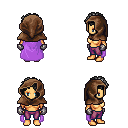
a pixel art fantasy rpg character, female body template, human, tanned skin, lavender cape, magenta pants, gray curly afro hairstyle, cloth hood, metal gloves, four views (front, back, left, right), 2x2 character sprite sheet, small pixel art, hard edges, no anti-aliasing